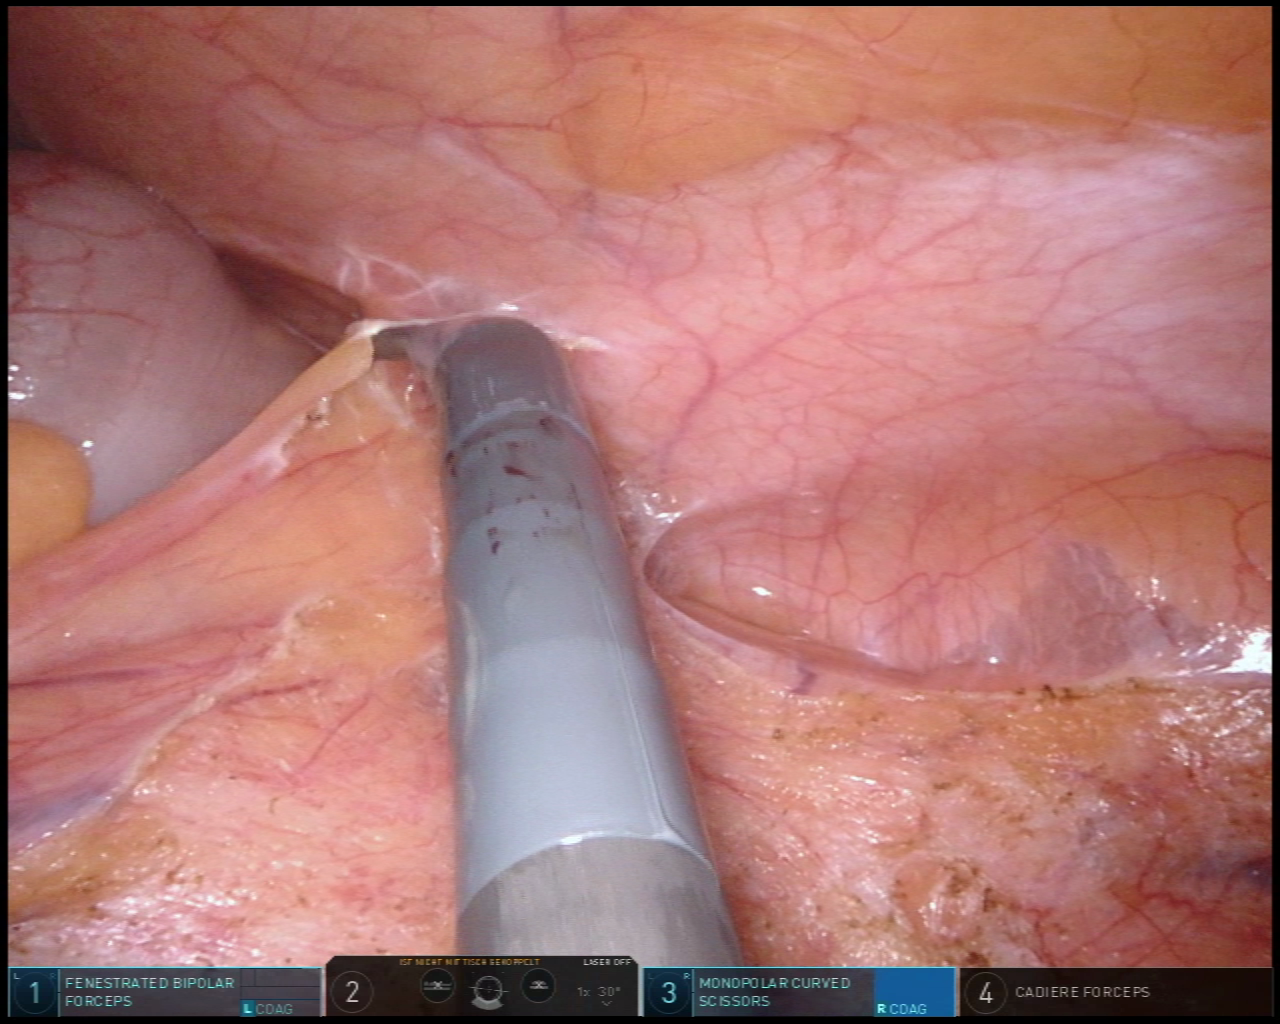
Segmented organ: colon
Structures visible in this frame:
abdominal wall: yes
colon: yes
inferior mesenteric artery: no
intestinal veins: no
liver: no
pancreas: no
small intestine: no
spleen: no
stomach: no
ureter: no
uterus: no
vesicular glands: no